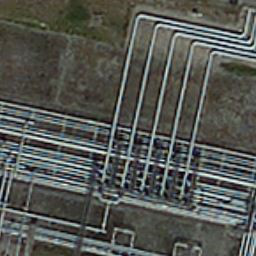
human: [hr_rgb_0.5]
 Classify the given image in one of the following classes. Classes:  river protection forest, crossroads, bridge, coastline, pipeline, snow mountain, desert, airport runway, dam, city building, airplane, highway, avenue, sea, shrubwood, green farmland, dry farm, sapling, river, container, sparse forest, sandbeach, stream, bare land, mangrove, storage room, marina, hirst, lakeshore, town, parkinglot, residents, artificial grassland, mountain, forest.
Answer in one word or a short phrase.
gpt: pipeline